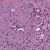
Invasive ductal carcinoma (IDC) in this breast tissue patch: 1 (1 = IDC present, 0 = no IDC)